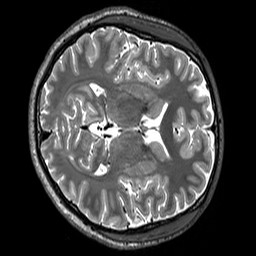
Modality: T2w
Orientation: axial
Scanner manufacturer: siemens
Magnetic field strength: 3 T
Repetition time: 3.2 s
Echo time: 0.406 s